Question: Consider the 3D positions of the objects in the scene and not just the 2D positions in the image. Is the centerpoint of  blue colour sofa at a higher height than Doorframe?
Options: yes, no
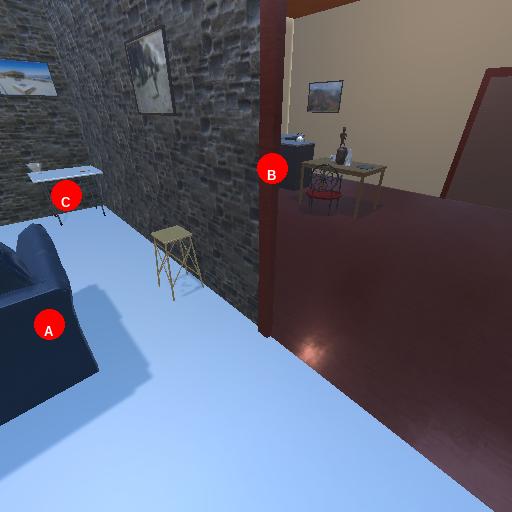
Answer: yes